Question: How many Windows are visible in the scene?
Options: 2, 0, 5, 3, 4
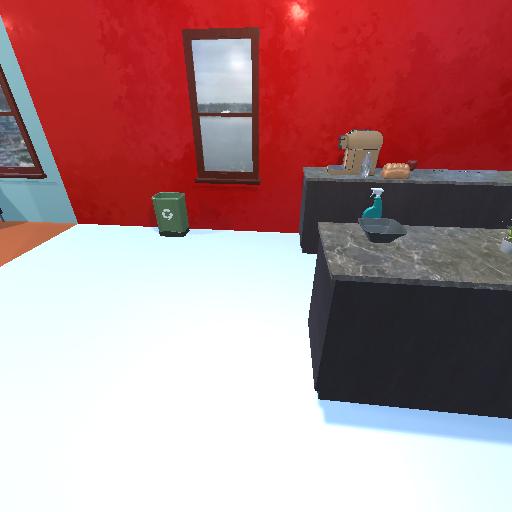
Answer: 2